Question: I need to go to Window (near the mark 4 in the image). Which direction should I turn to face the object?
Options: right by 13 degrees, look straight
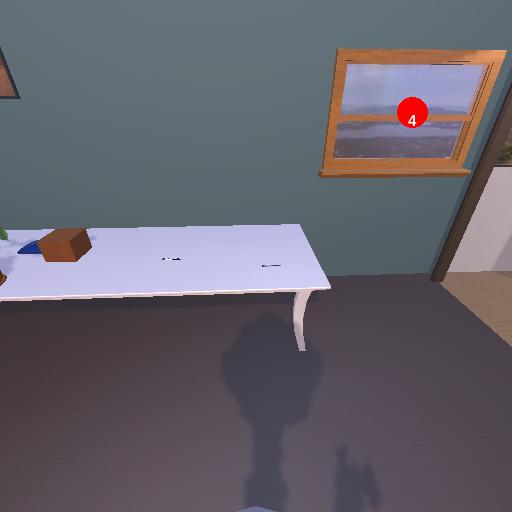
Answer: right by 13 degrees